Question: I am looking for a way to make the JSSOR slider show several, e.g. three, images at once, and for each slide movement (auto, arrows, navigator buttons), I want it to shift only one image at a time. Attached is an image to best illustrate what I want.
I tried the '$DisplayPieces: 1' option but even after setting it to 3, still only one image shows, and the slider isn't disabled as the warning says.
If I try to change the size of 'slider_container', e.g. set it to 900px, it does not change - instead, the image inside gets smaller.
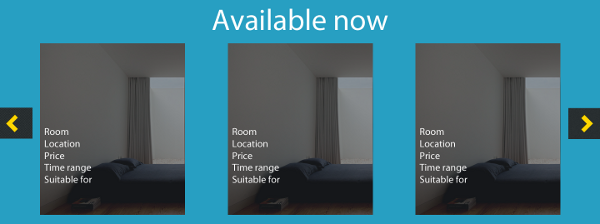
Answer: To display multi slides, you'd set $SlideWidth manually, and adjust size of 'slides' container to display more than one slides.
For example (display 3 slides),
'''
var options = {
...
$SlideWidth: 150,
$DisplayPieces: 3,
...
};
<div id="slider1_container" style="... width: 450px; ...">
<div u="slides" style=" ... width: 450px; ...">
...
</div>
</div>
'''